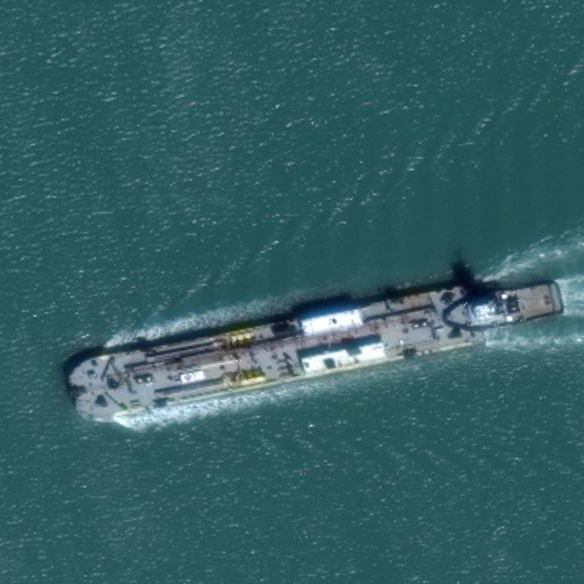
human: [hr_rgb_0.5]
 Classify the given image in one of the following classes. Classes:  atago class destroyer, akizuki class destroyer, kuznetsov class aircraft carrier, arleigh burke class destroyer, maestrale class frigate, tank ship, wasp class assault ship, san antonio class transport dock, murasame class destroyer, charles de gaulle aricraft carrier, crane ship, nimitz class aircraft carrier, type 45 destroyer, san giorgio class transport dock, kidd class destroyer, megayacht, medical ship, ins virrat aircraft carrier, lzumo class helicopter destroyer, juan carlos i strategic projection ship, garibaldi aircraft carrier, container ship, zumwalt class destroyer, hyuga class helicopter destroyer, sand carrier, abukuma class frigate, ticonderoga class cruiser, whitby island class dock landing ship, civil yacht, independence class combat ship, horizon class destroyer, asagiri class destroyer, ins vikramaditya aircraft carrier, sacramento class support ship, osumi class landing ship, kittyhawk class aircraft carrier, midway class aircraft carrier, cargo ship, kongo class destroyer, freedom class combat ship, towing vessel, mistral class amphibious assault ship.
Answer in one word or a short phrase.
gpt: Tank ship